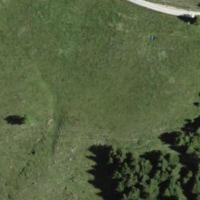
EUNIS habitat code: 26
Species observed at this site:
Campanula scheuchzeri